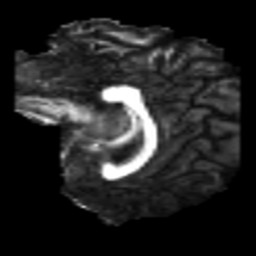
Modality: FA
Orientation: sagittal
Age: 24
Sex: female
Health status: healthy
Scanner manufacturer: philips
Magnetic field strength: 3 T
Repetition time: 10.368 s
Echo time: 0.0712 s